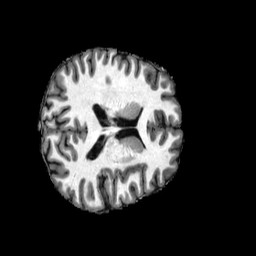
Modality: T1w
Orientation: axial
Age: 37
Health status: healthy
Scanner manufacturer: philips
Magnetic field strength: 3 T
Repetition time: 0.007908 s
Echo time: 0.003637 s